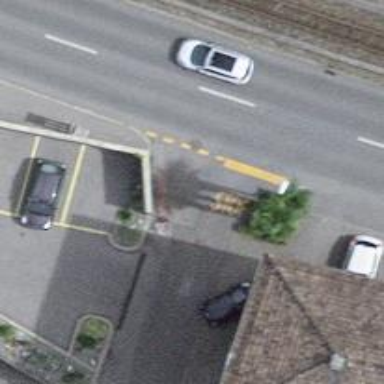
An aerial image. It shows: Lift gate barrier.